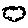
Label: cloud